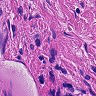
Metastatic tissue present: no